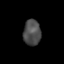
Tissue: lung
Cell type: Epithelial cells
Senescence score: 0.2408
Nuclear area (px): 440
Mean DAPI intensity: 76.143